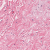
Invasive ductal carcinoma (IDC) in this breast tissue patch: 0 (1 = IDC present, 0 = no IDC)